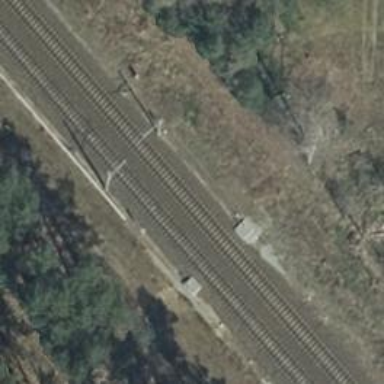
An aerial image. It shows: Railway signal.